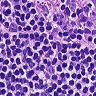
Metastatic tissue present: no